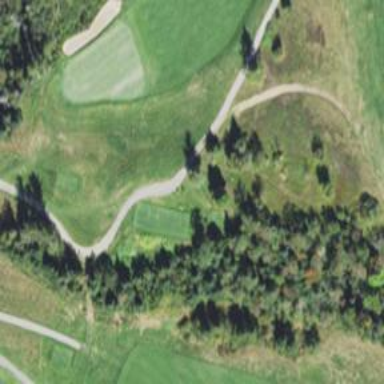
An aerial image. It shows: Grass area designated as golf tee.